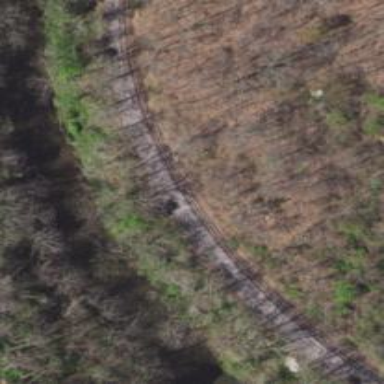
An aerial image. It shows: Disused railway.